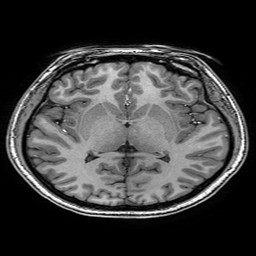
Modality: T1w
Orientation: coronal
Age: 20
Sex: female
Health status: healthy